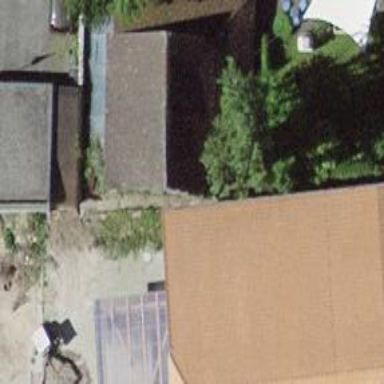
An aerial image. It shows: Rural barn.